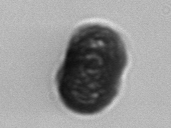
Label: Paralia_sulcata